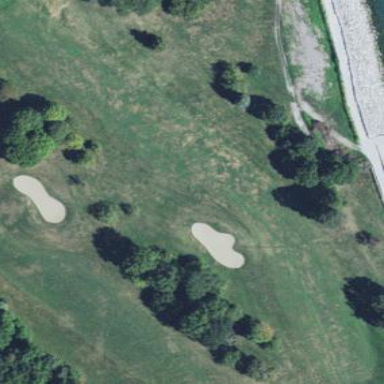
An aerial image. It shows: Well-maintained grassy area known as the fairway on golf course.